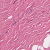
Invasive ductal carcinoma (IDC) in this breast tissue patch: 0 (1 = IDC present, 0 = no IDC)